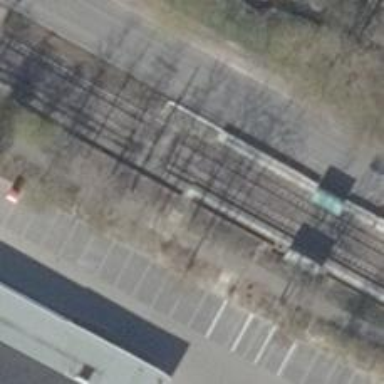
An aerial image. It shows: Platform for public transport with shelter. It serves trams and railways.